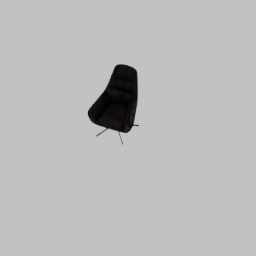
Label: furniture